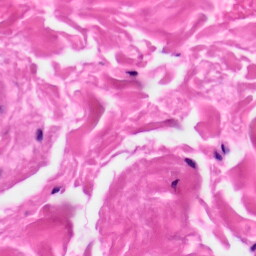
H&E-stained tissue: Skin